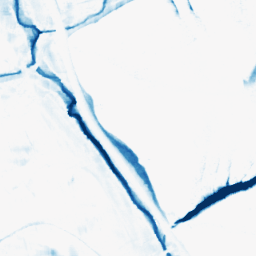
Category: morphological
Decomposition family: morphological_square
Decomposition parameters: operation: closing
size: 15
Upsampling method: bilinear
Upsampling parameters: scale: 4
Upsampling scale: 4